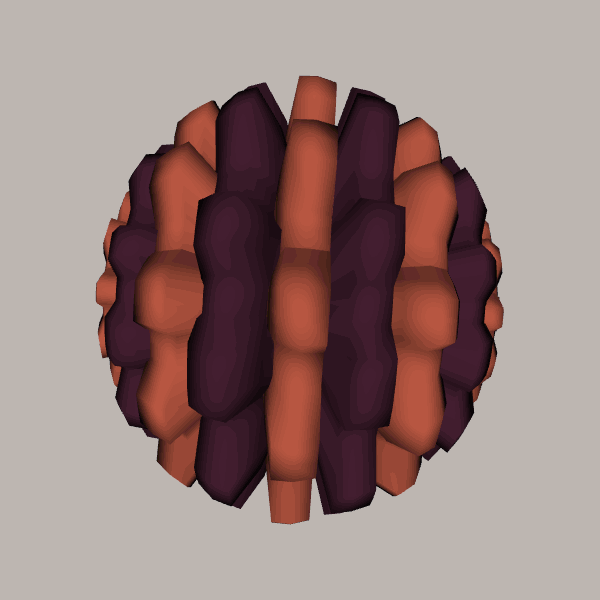
Background: light